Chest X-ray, PA view. Patient: 13 years old, sex M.
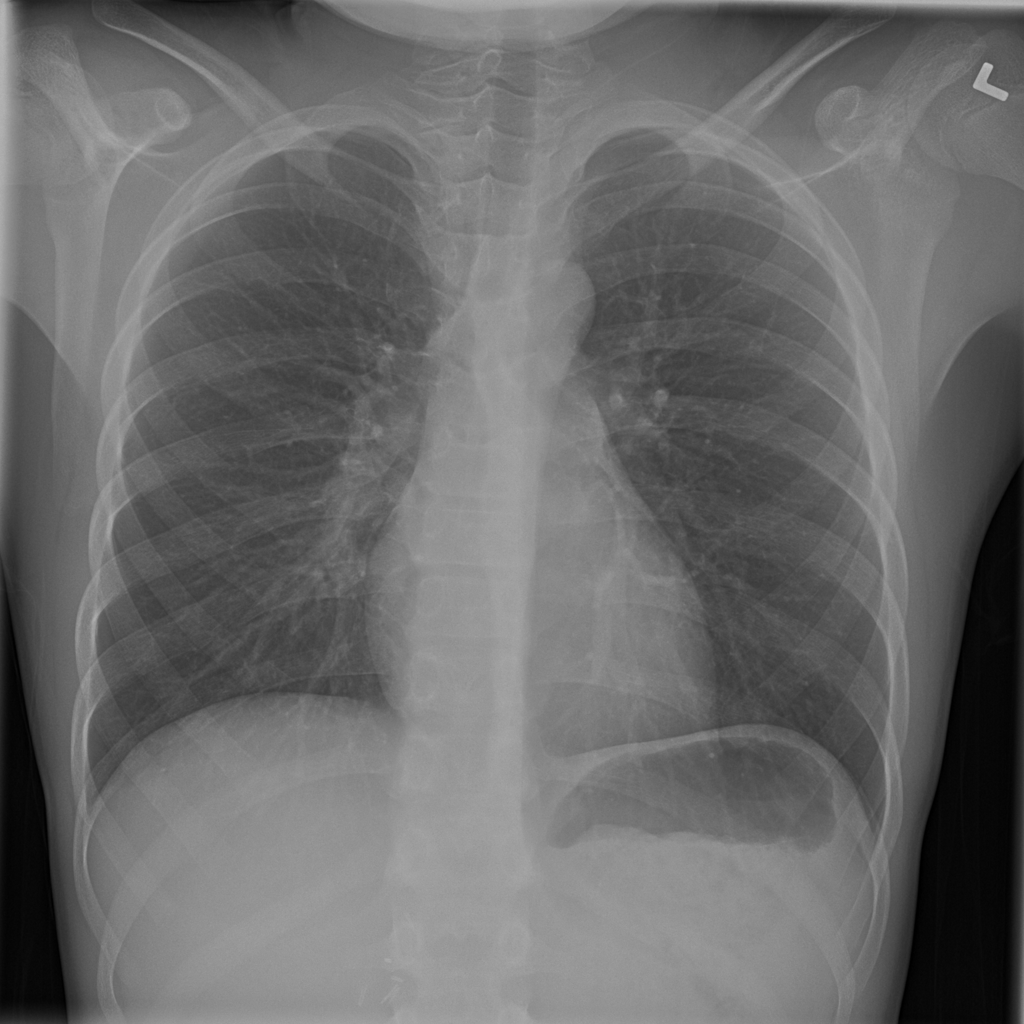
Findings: No Finding